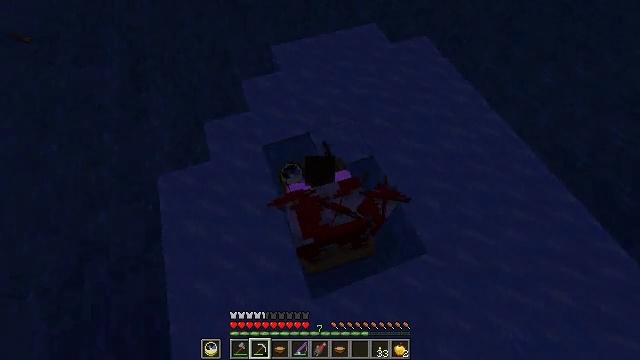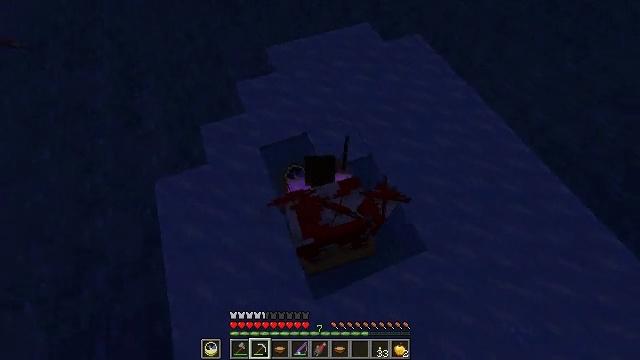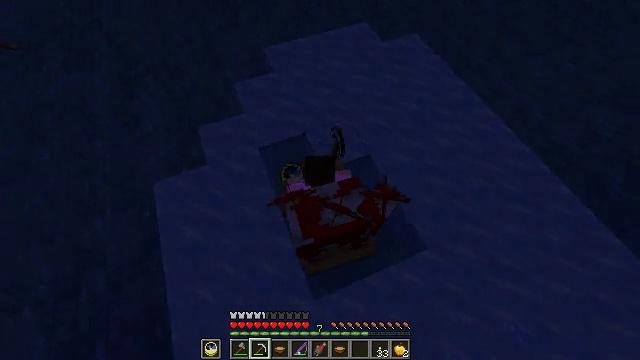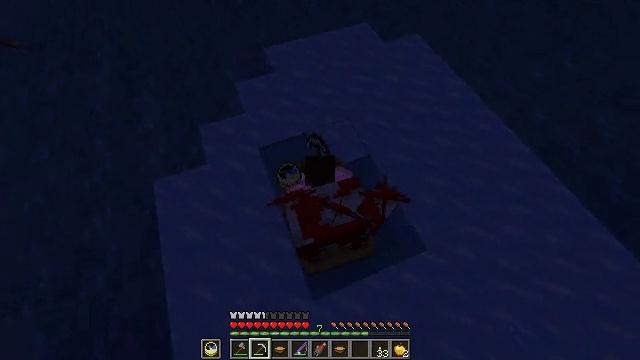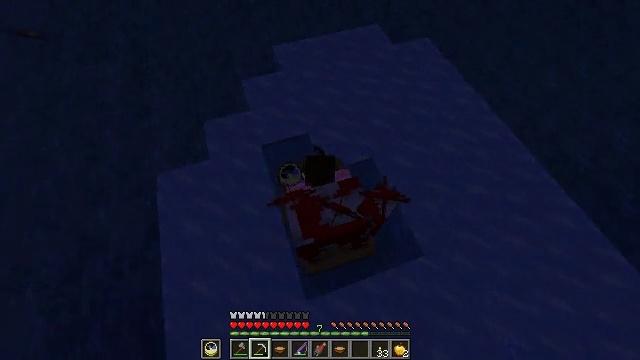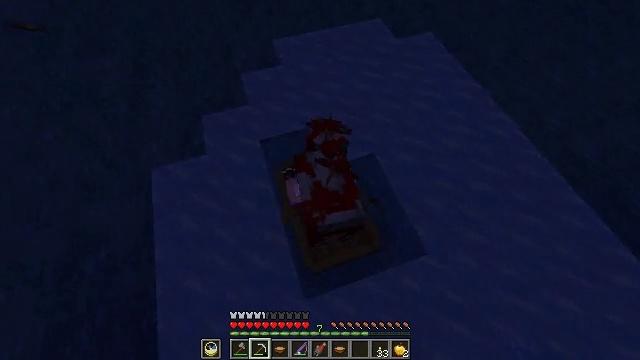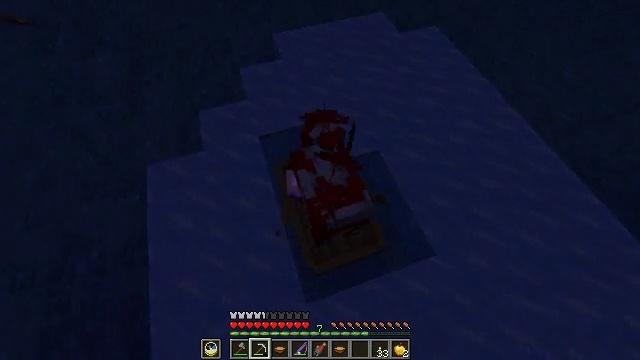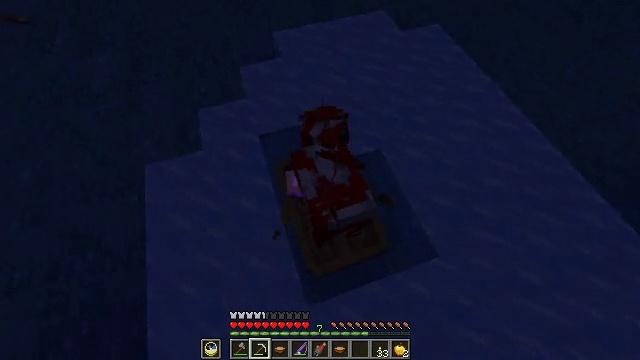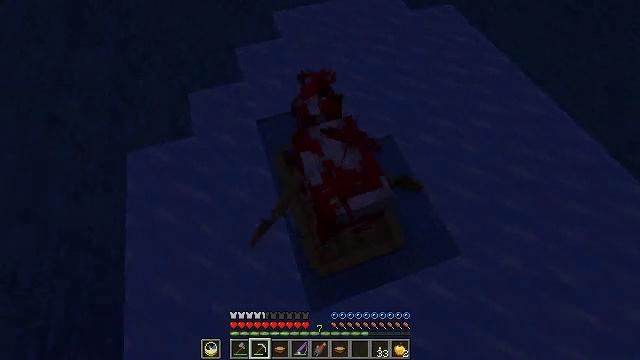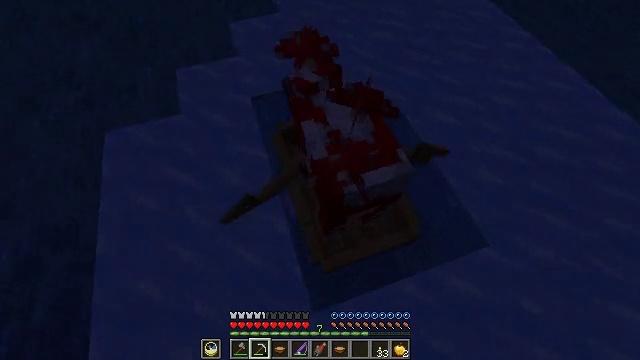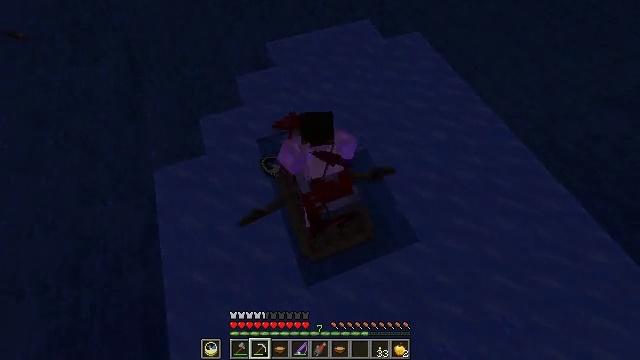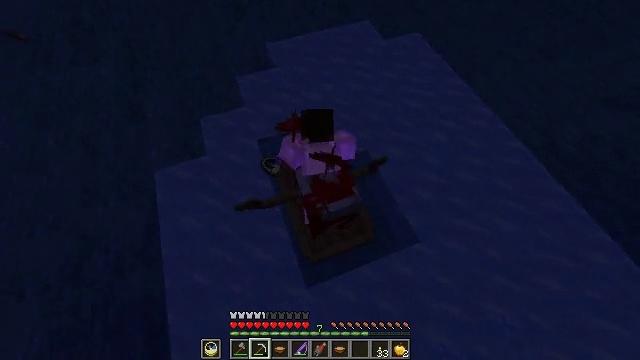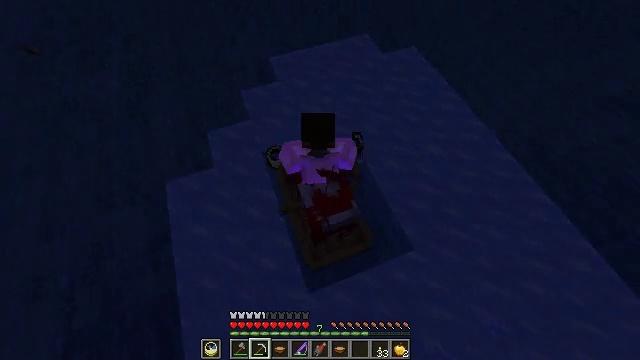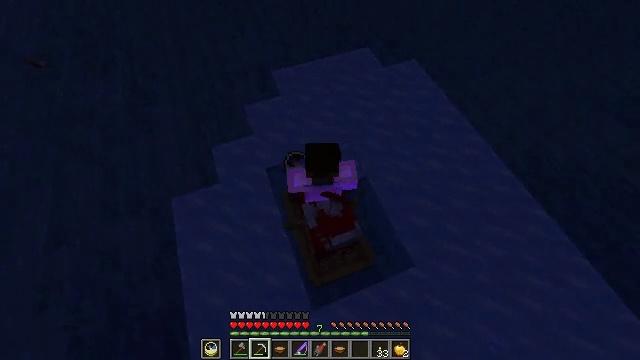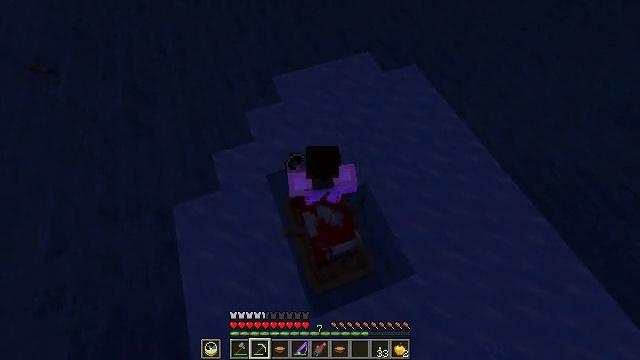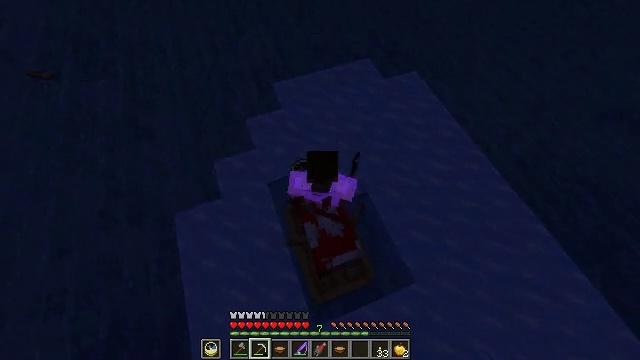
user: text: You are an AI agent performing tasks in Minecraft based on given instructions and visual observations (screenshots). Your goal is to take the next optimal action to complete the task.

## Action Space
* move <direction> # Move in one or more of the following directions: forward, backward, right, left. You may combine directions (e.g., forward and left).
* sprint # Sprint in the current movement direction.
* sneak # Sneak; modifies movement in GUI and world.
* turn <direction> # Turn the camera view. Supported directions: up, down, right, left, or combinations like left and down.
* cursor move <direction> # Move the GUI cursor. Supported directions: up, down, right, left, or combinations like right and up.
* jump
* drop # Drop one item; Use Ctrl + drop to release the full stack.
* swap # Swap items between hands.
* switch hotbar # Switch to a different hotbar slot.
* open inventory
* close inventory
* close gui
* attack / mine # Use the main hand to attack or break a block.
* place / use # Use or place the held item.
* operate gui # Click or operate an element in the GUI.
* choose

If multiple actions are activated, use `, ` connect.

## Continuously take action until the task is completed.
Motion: motion action
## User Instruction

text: Mine the frosted ice block.
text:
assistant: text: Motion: move forward and move left, attack / mine
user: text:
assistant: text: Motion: move forward and move left, attack / mine
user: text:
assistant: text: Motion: move forward and move left, attack / mine
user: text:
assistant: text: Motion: move forward and move left, sneak, attack / mine
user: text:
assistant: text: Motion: move forward and move left, sneak, attack / mine
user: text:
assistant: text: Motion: move forward and move left, sneak, attack / mine
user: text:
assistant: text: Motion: move forward and move left, sneak, attack / mine
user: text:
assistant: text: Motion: move forward and move left, sneak, attack / mine
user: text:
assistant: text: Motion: move forward and move left, sneak, attack / mine
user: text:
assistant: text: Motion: move forward and move left, sneak, attack / mine
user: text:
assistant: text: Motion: move forward, attack / mine
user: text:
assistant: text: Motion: move forward, attack / mine
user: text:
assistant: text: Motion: move forward, attack / mine
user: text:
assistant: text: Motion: move forward, attack / mine
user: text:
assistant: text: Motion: attack / mine
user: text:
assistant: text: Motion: attack / mine
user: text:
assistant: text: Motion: no_op
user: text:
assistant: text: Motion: no_op
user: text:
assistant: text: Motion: no_op
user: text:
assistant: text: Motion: turn left
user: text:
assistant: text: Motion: no_op
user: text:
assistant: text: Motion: no_op
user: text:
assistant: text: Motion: no_op
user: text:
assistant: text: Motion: no_op
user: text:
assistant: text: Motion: no_op
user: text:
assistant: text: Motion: turn left
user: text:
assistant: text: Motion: turn left and down
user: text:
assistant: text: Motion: turn left and down
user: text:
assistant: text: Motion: turn left and down
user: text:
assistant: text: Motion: no_op